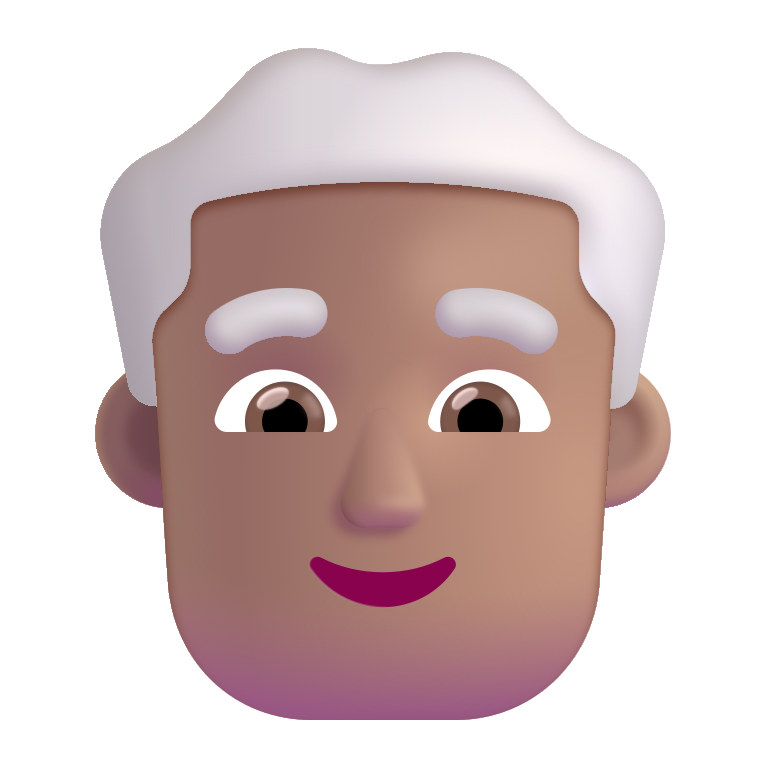
man white hair color